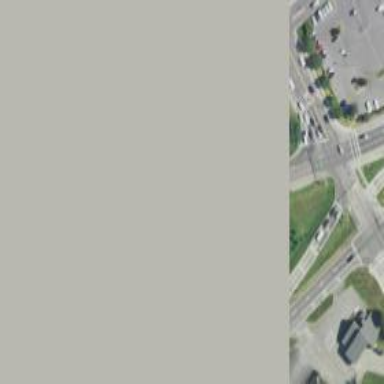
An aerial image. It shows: Motorway junction.